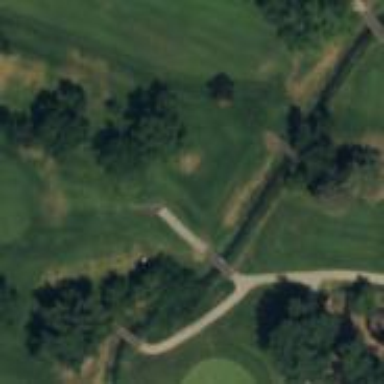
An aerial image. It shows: Path bridge with view of golf course.